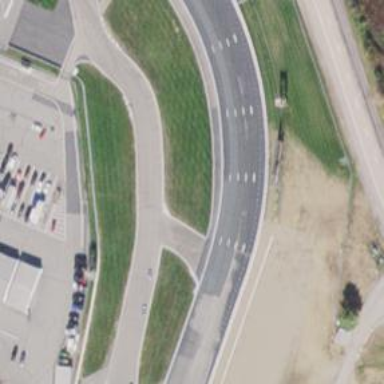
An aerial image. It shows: Asphalt raceway designed for motor sports.